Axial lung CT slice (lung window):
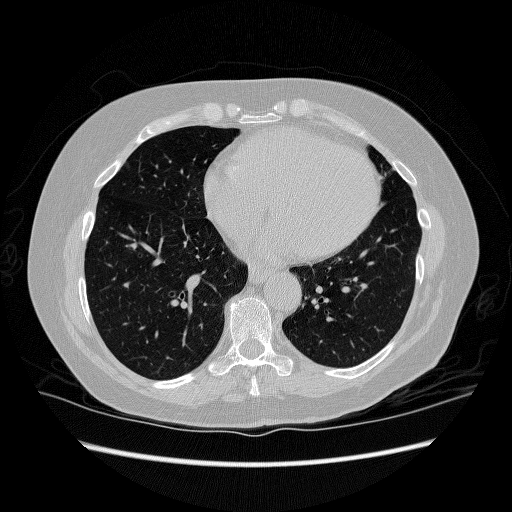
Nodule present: no